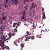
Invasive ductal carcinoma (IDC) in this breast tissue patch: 1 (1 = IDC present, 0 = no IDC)